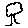
Label: tree